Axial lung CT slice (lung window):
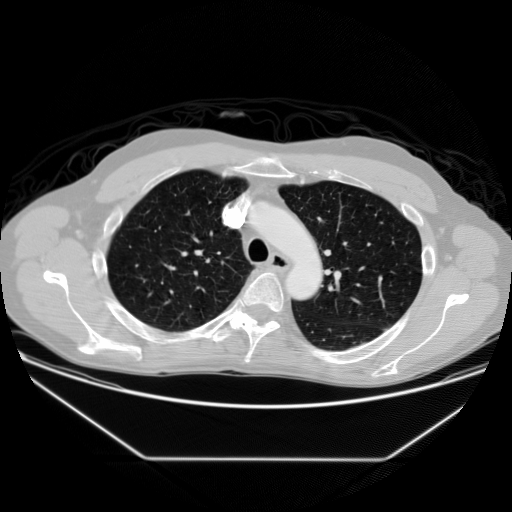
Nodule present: no